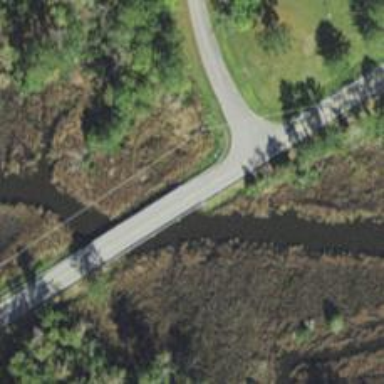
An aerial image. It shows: Tertiary road passing over bridge.